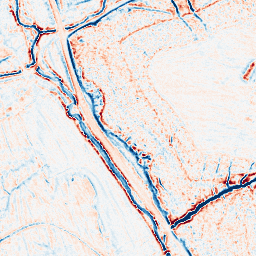
Category: edge_preserving
Decomposition family: bilateral
Decomposition parameters: d: 9
sigma_color: 100
sigma_space: 150
Upsampling method: quartic
Upsampling parameters: scale: 2
Upsampling scale: 2